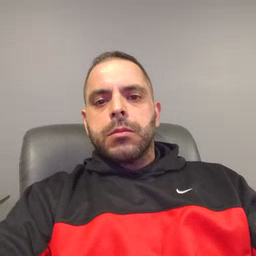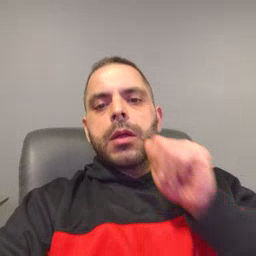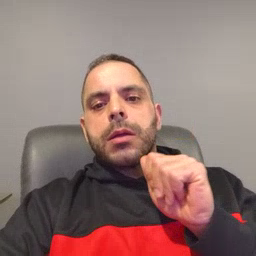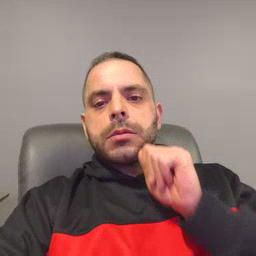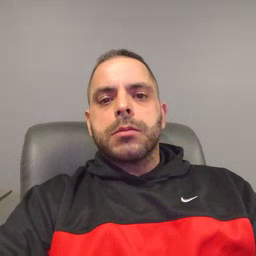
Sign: aunt